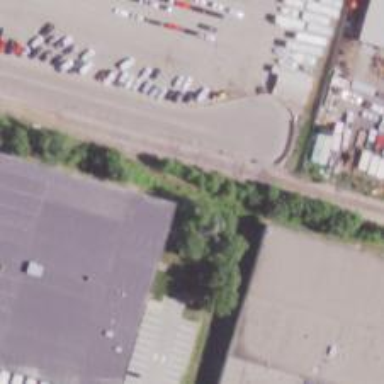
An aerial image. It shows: Railway spur service.